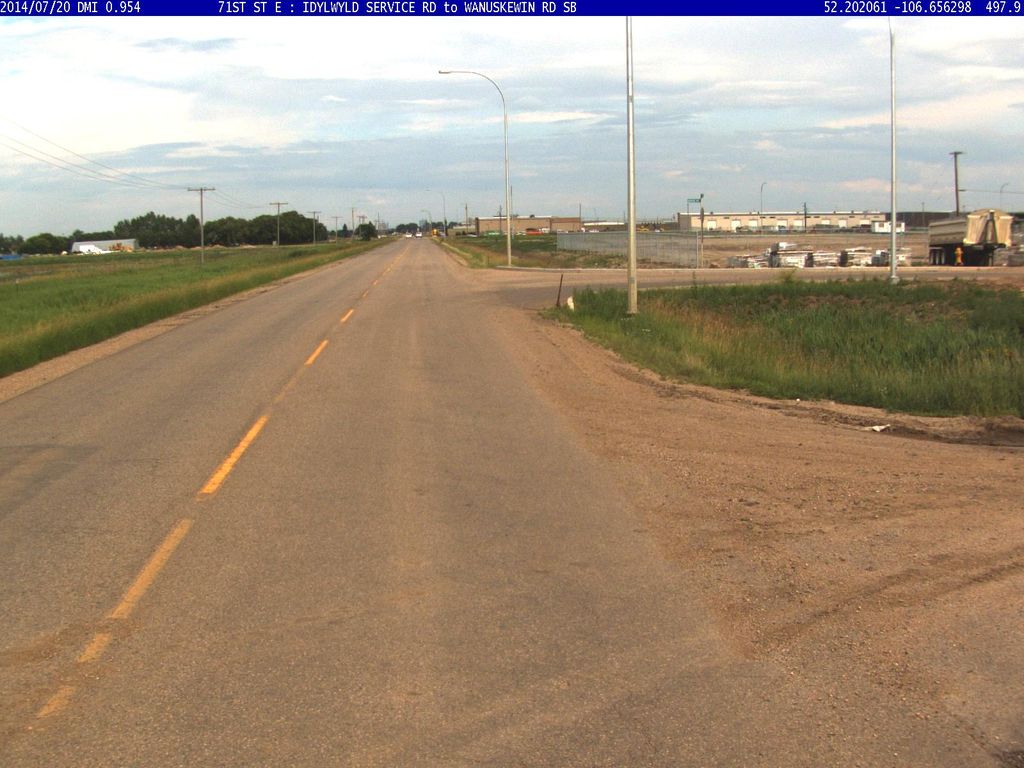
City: saskatoon